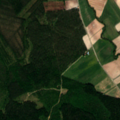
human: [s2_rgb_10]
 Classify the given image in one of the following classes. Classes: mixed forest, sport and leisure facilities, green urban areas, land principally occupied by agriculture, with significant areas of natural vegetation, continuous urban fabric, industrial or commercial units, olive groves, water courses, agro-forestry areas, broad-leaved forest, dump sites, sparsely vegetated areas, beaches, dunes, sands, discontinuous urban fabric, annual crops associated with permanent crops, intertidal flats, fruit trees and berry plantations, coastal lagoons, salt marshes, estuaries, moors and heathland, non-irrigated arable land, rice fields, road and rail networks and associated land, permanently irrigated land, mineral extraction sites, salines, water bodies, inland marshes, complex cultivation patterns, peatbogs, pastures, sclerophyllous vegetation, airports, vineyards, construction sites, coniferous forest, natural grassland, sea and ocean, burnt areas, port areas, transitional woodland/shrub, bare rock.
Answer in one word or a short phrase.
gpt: non-irrigated arable land, coniferous forest, mixed forest